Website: home-depot
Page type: payment
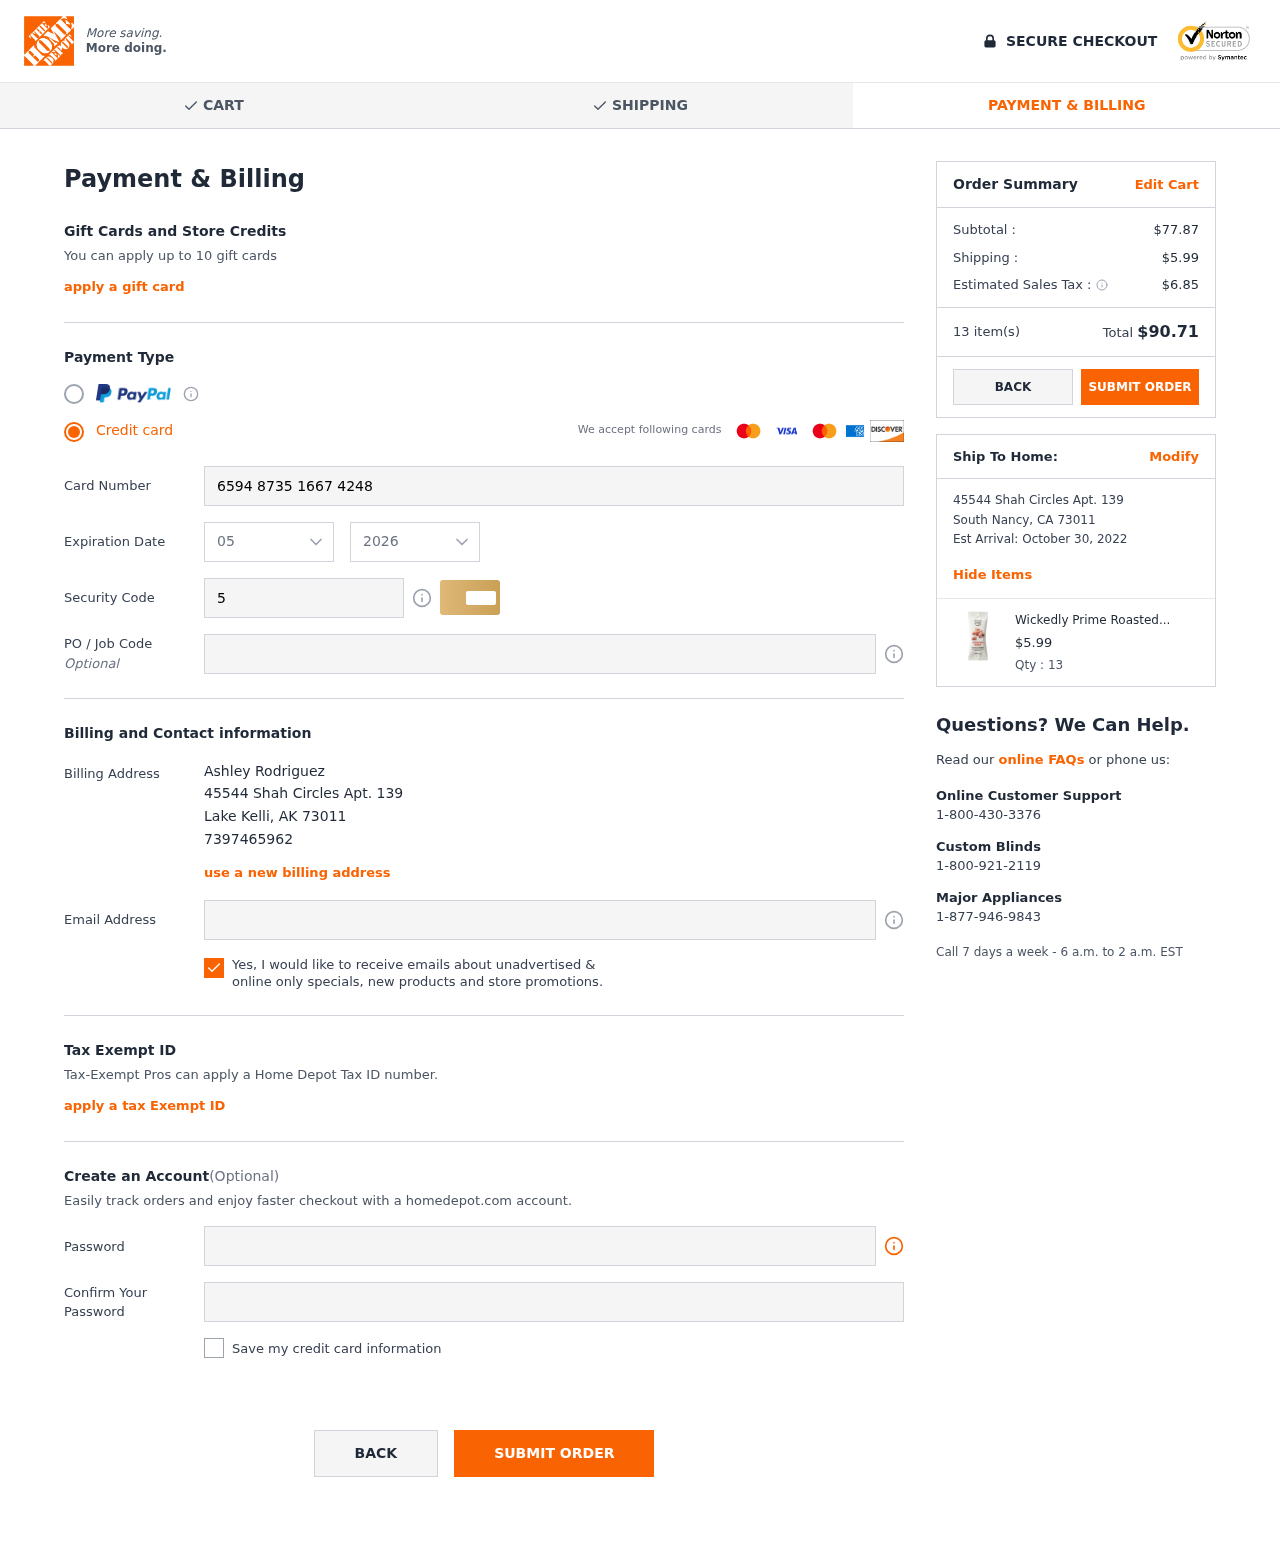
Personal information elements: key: PII_CARD_CVV
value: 577
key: PII_CARD_EXPIRY_MONTH
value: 05
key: PII_CARD_EXPIRY_YEAR
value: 26
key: PII_CARD_NUMBER
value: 6594 8735 1667 4248
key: PII_CITY
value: Lake Kelli
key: PII_CITY2
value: South Nancy
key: PII_EMAIL
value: arodriguez@gmail.com
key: PII_FULLNAME
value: Ashley Rodriguez
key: PII_PHONE
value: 7397465962
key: PII_POSTCODE
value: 73011
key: PII_POSTCODE2
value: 73011
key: PII_STATE_ABBR
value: AK
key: PII_STATE_ABBR2
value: CA
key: PII_STREET
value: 45544 Shah Circles Apt. 139
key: PII_STREET2
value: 45544 Shah Circles Apt. 139
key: PII_POSTCODE_FULL
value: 73011
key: PII_POSTCODE_NUMERIC
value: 73011
Product elements: key: PRODUCT1_NAME
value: Wickedly Prime Roasted Almonds, Cinnamon-Sugar, Snack Pack, 1.5 Ounce (Pack of 15)
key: PRODUCT1_PRICE
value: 5.99
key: PRODUCT1_QUANTITY
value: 13
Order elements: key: ORDER_SUBTOTAL
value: $77.87
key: ORDER_SHIPPING_COST
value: $5.99
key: ORDER_TAX
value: $6.85
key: ORDER_NUM_ITEMS
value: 13 item(s)
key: ORDER_TOTAL
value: $90.71
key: ORDER_DELIVERY_DATE
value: October 30, 2022